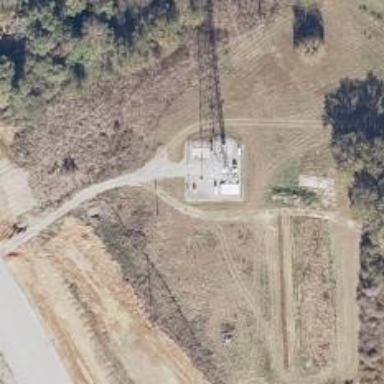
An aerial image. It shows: Mast tower used for communication.